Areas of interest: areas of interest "Park Square"
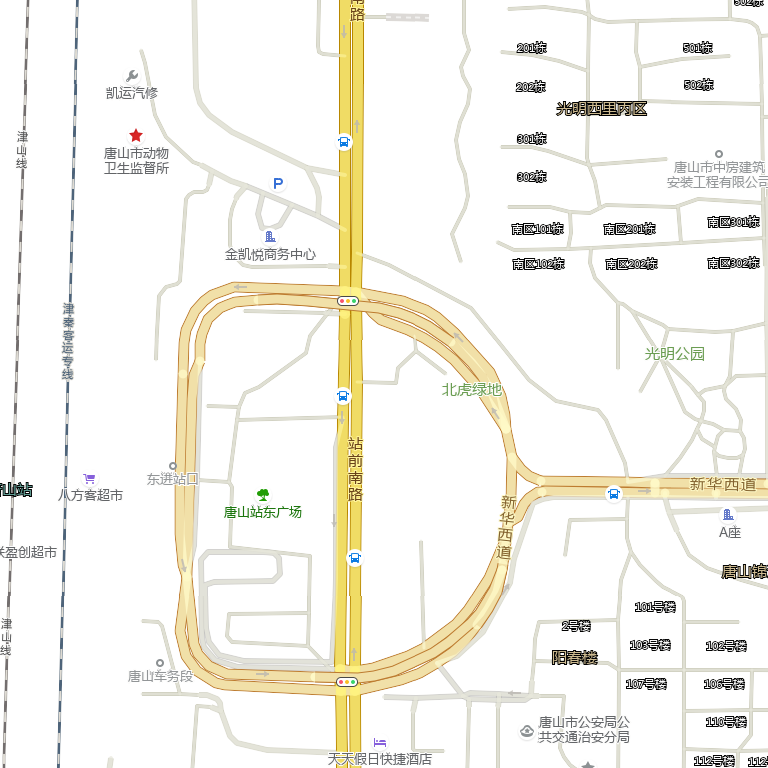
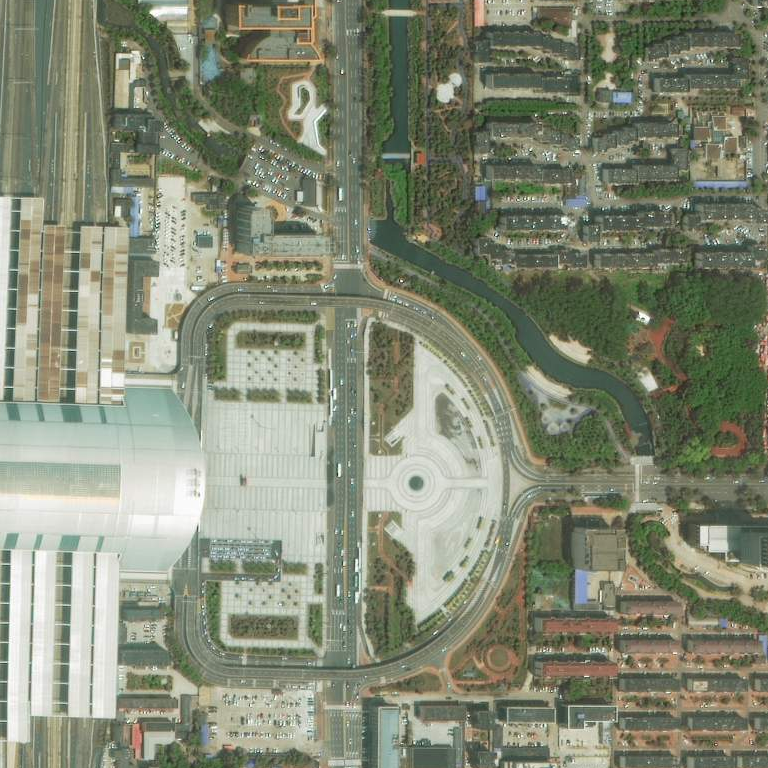